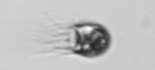
Label: Balanion